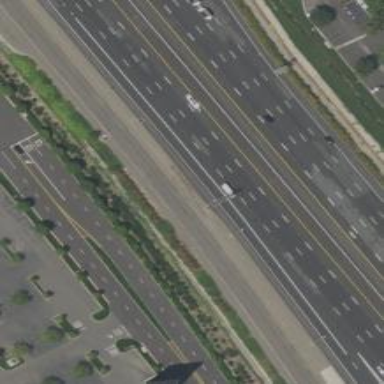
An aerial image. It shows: Motorway junction.